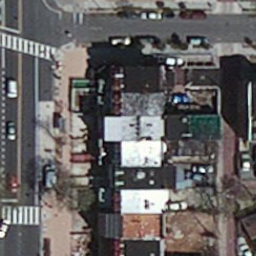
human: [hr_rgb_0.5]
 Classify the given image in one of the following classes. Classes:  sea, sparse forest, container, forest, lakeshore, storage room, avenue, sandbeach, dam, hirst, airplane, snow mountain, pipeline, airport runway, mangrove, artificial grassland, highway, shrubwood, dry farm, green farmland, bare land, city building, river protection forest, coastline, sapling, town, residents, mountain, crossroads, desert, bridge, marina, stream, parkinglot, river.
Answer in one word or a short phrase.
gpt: city building